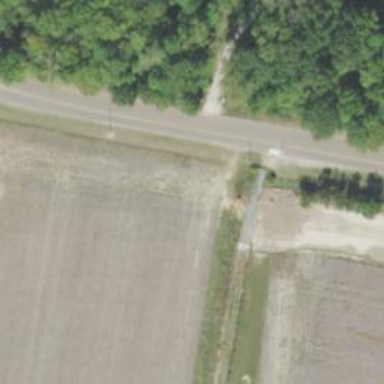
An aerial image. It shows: Unclassified road.